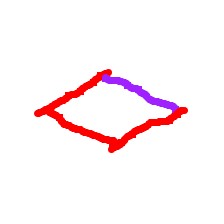
Shape: rhombus